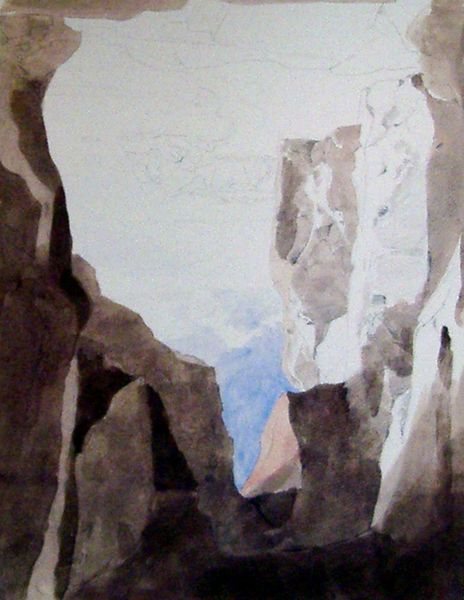
Titel: Blick aus einer Felsenhöhle auf die Küste bei Sorrent
Künstler: Johann Heinrich Schilbach
Standort: Darmstadt
Institution: Hessisches Landesmuseum
Schlagwörter: berg, blau, dunkel, felsen, gemälde, himmel, meer, schatten, weiß, wolken, aquarell, landschaft, braun, grau, hell, kreide, licht, schwarz, skizze, zeichnung, ausblick, blick, wolke, stein, steine, öl, höhle, tal, deutschland, aussicht, perspektive, studie, spuren, abstrakt, berge, fels, gebirge, klippen, graphik, linien, schlucht, friedrich, romantik, detail, kante, tusche, wasserfarben, alpen, böau, grotte, kluft, caspar david friedrich, brau, lücke, zerknittert, non finito, caspar, graubraun, capri, landschaaft, abbruchkante, rügen, kreidefelsen, felskluft, aquarellstudie, cjk, cjt, ckif, ckz, felsenkluft, hulö, kcxdkz, loz, olzg, vil, felsenschlucht, ffelsen, hinmel, felsgemälde